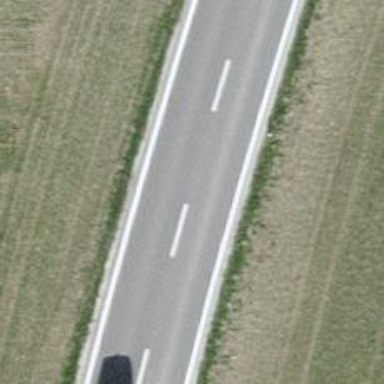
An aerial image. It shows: Tertiary road with asphalt surface.